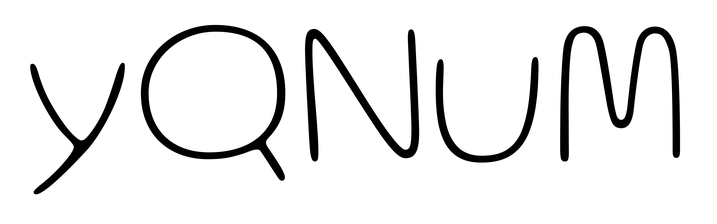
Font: Gluten_Thin